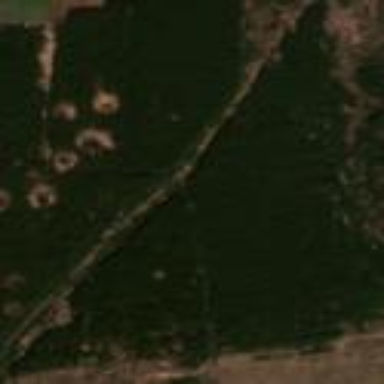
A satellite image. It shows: Burnt woodland with damaged trees.